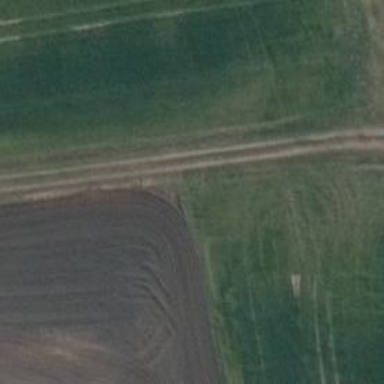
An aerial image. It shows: Dirt track with grade 3 quality.